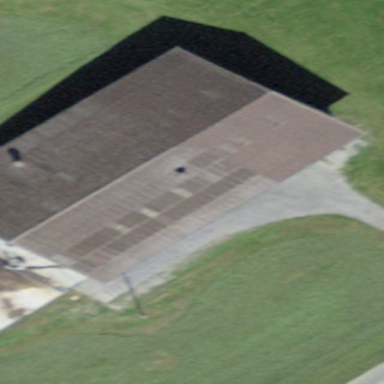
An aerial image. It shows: Barn.